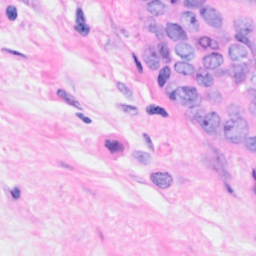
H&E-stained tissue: Breast